Aerial crown-view tile of a tropical tree (Barro Colorado Island, Panama), acquired 20250124:
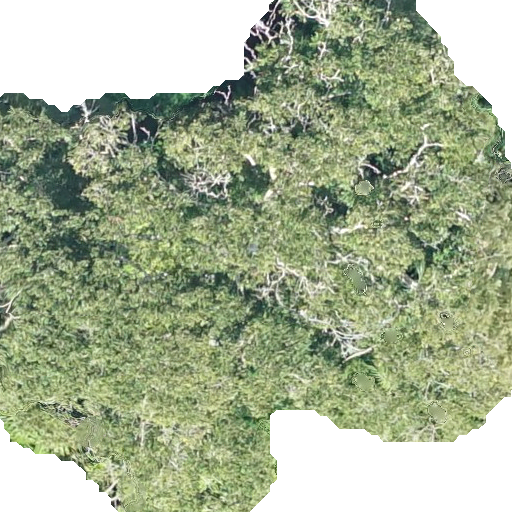
Species: Dipteryx oleifera
GBIF accepted scientific name: Dipteryx oleifera
Crown area: 339.508 m²